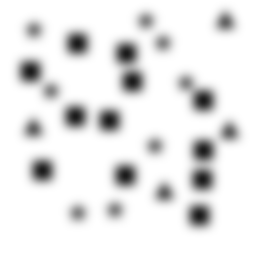
Squares: 12
Triangles: 4
Stars: 8
Total shapes: 24